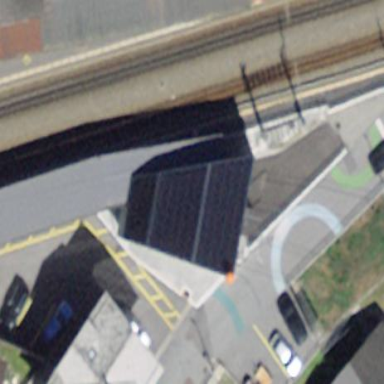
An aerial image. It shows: Transportation building.